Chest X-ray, PA view. Patient: 70 years old, sex F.
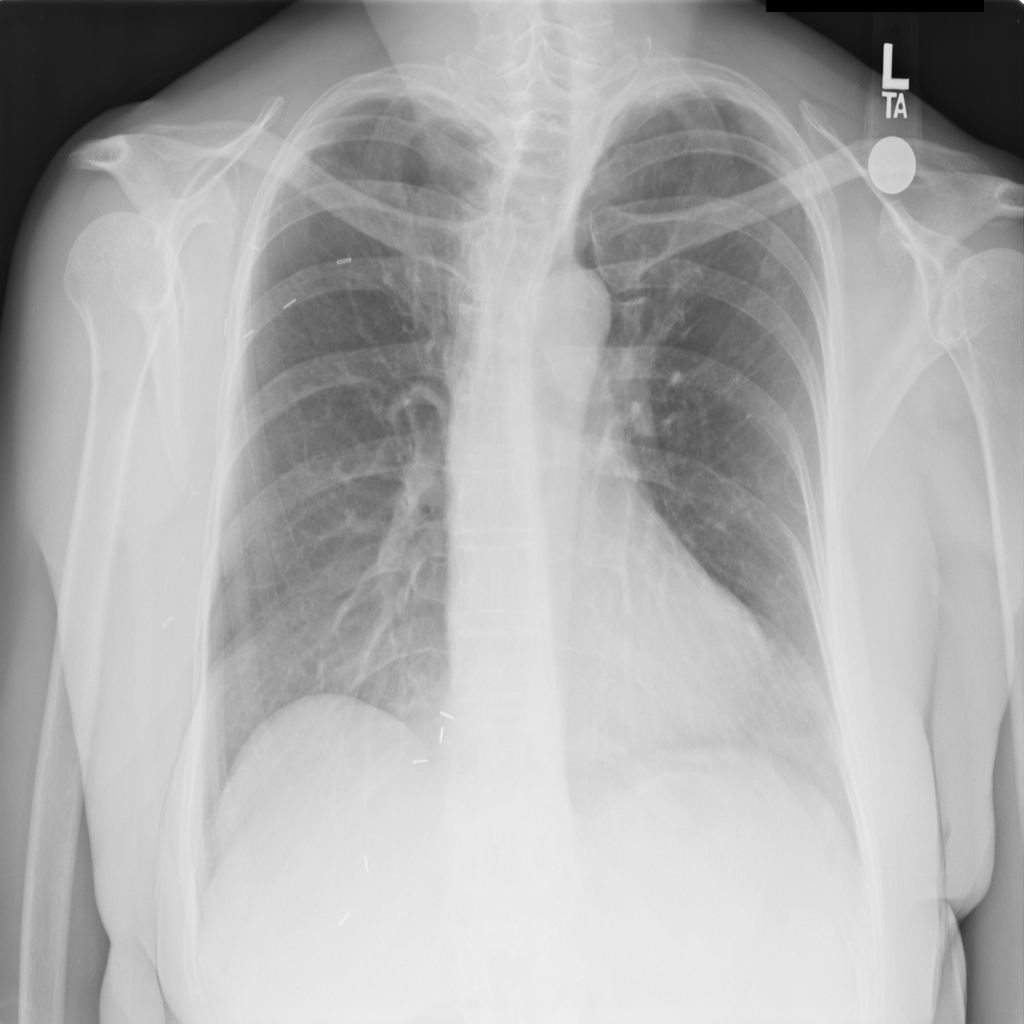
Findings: No Finding